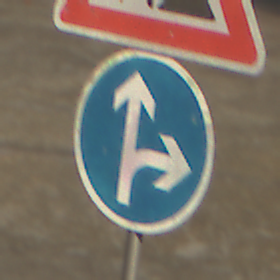
Verkehrszeichen: VorgeschriebeneFahrtrichtungGeradeausOderRechts
Zusatzzeichen oben: Arbeitsstelle
Umgebung: Outdoor, Urban
Tageszeit: MorningAfternoon
Wetter: PartlyCloudy
Licht: Natural
Jahreszeit: NotSpecified
Kontrast: HighContrast